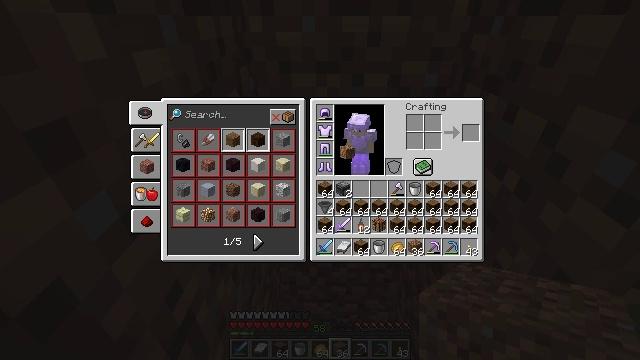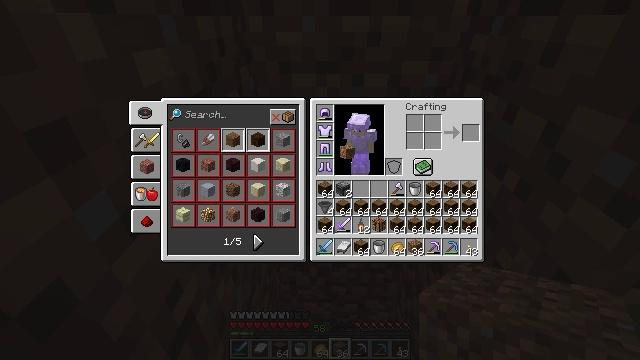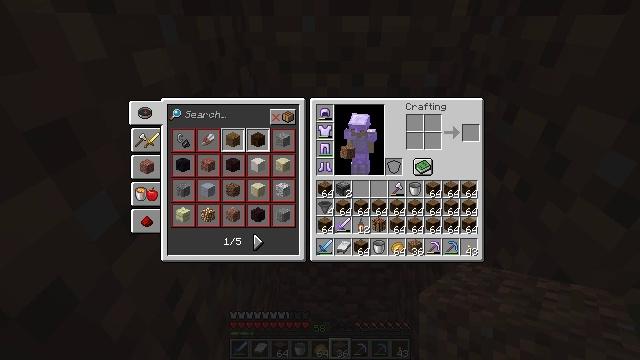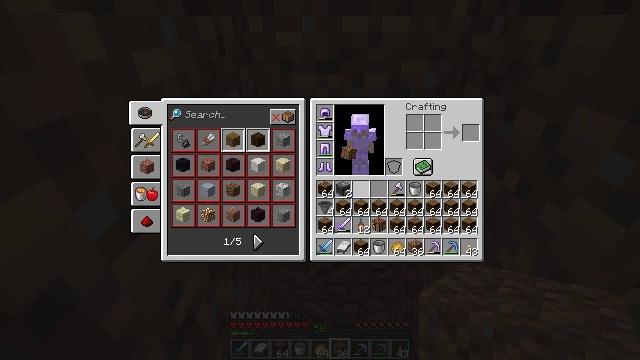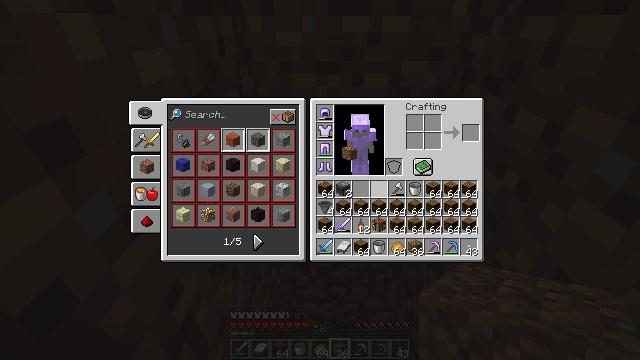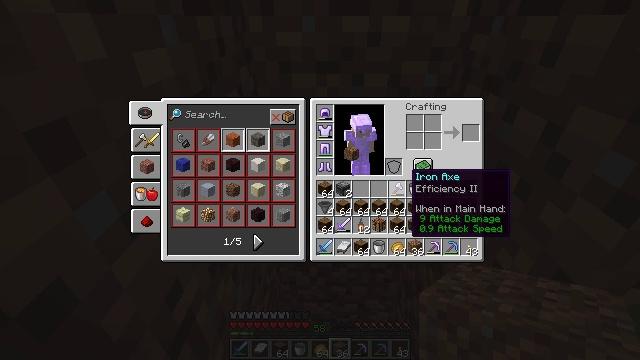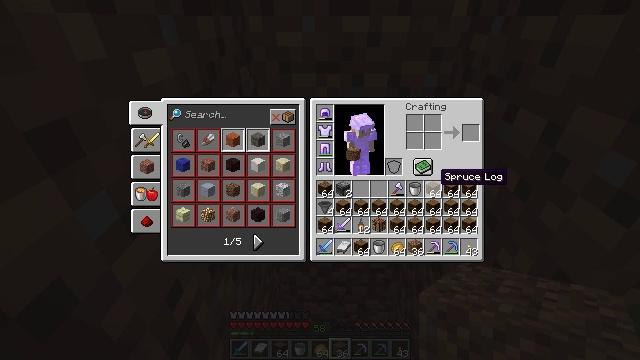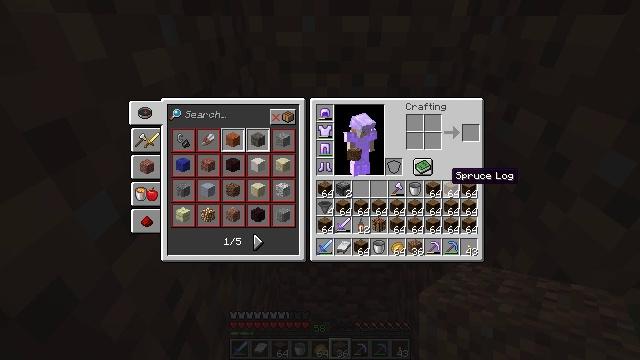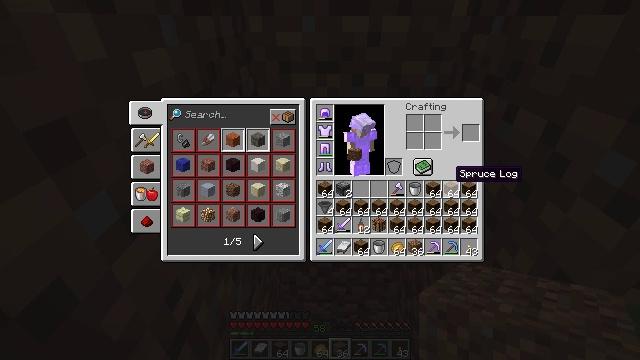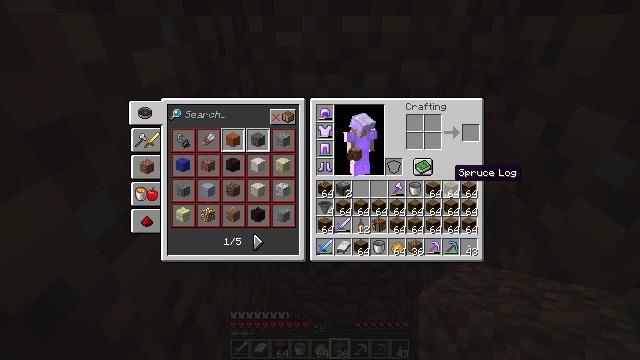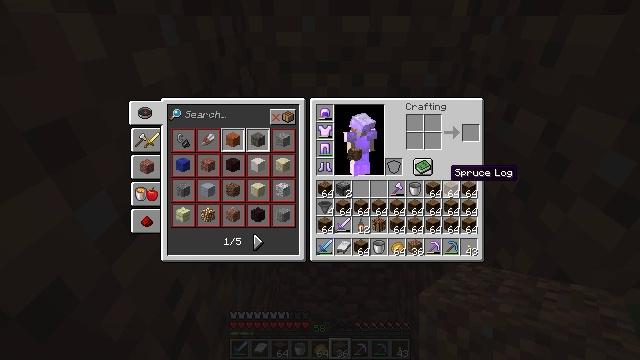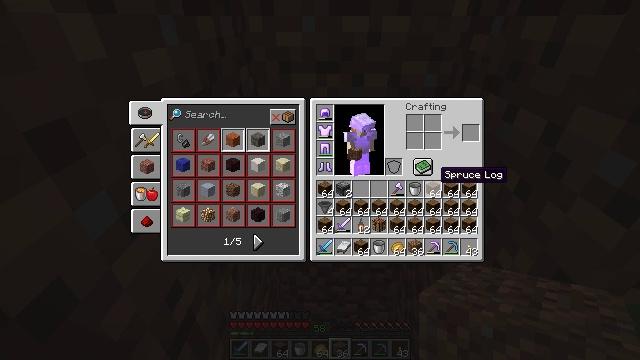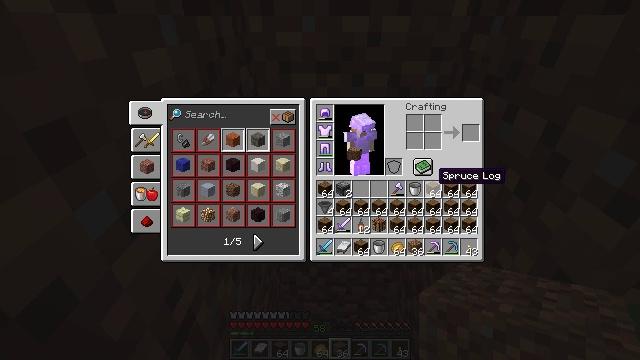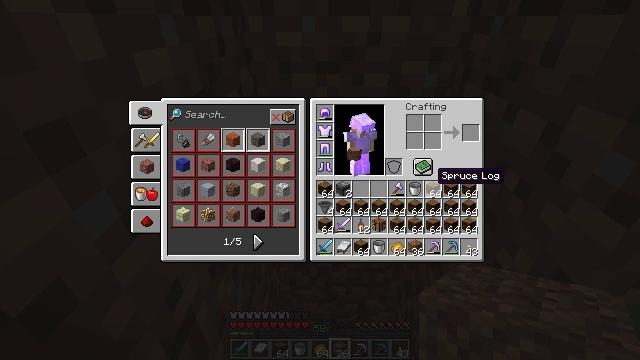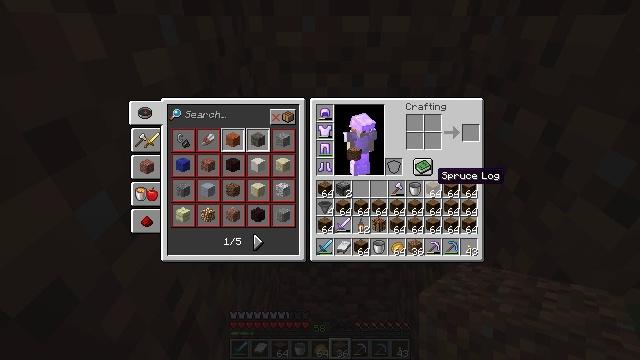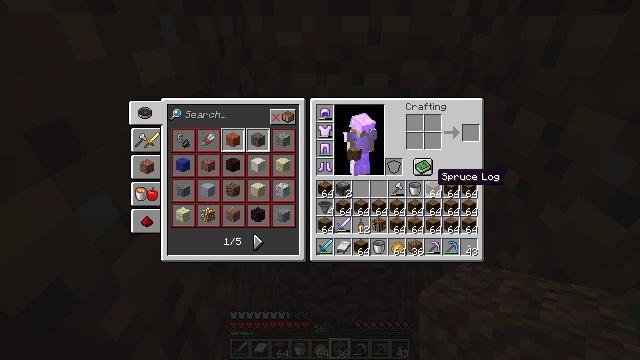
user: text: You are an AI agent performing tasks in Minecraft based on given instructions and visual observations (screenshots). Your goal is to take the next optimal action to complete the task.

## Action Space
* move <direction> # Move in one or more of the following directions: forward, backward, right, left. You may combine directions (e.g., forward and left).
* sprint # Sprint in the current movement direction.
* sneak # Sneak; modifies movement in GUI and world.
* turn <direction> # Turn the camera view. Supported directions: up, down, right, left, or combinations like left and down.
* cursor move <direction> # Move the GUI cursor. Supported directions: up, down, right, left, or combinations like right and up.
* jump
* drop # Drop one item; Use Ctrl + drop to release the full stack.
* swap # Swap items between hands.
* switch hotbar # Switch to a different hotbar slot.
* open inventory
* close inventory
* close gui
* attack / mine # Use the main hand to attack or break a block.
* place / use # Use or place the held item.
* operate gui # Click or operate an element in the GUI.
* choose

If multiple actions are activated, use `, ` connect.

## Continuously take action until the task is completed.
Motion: motion action
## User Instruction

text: Remove a spruce log from the inventory.
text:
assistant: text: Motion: no_op
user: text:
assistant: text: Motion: cursor move right
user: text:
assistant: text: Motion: cursor move right
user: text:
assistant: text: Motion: cursor move right
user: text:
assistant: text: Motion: cursor move right
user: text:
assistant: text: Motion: cursor move right
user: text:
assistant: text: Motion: cursor move right
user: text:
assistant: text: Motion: no_op
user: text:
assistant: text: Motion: no_op
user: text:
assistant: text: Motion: no_op
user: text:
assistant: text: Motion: sneak, cursor move left
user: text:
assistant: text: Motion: sneak
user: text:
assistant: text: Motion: sneak
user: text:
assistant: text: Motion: sneak
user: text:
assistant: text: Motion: sneak
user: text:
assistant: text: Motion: no_op
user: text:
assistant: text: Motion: no_op
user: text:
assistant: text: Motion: no_op
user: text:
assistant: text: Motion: no_op
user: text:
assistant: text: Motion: no_op
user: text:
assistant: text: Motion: no_op
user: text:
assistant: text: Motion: no_op
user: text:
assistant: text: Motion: no_op
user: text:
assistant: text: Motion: no_op
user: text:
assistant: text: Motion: no_op
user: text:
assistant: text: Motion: no_op
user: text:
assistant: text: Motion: no_op
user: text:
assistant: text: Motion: no_op
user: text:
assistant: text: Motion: no_op
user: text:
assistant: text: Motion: no_op